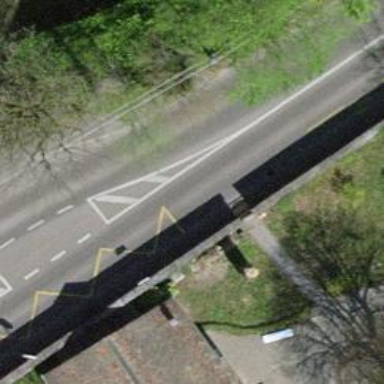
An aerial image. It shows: Asphalt sidewalk leading to public transport platform.